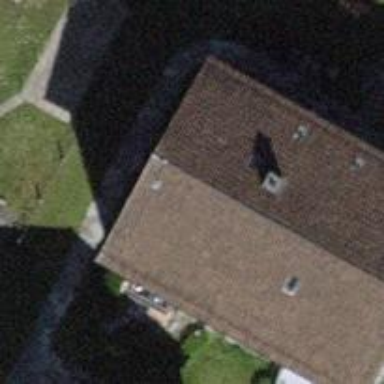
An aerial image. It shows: Building with pitched roof.